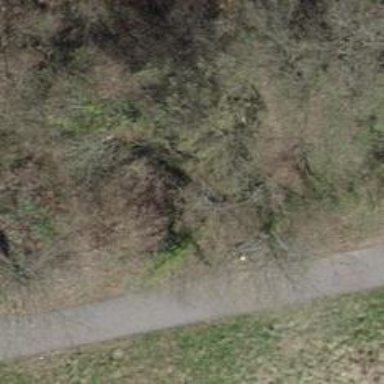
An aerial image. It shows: Brown bench in the vicinity.